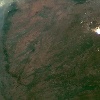
Label: land